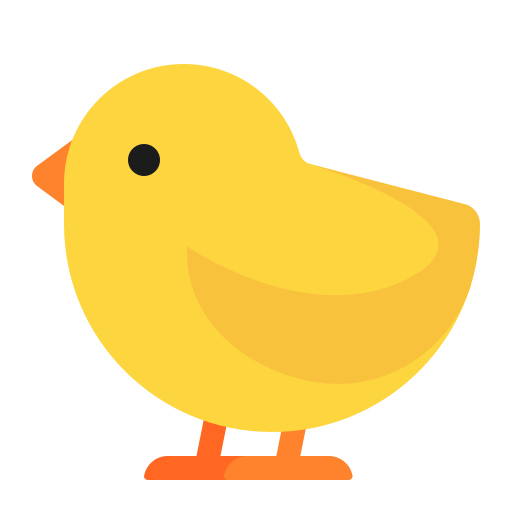
baby chick flat